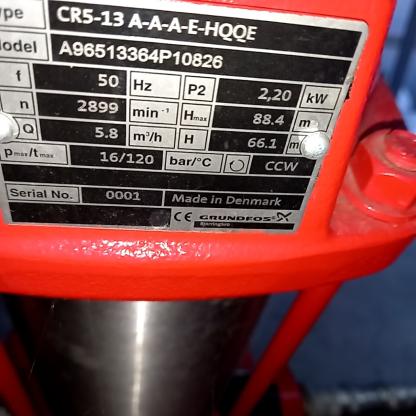
Klasa: tabliczka-znamionowa